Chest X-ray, AP view. Patient: 61 years old, sex M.
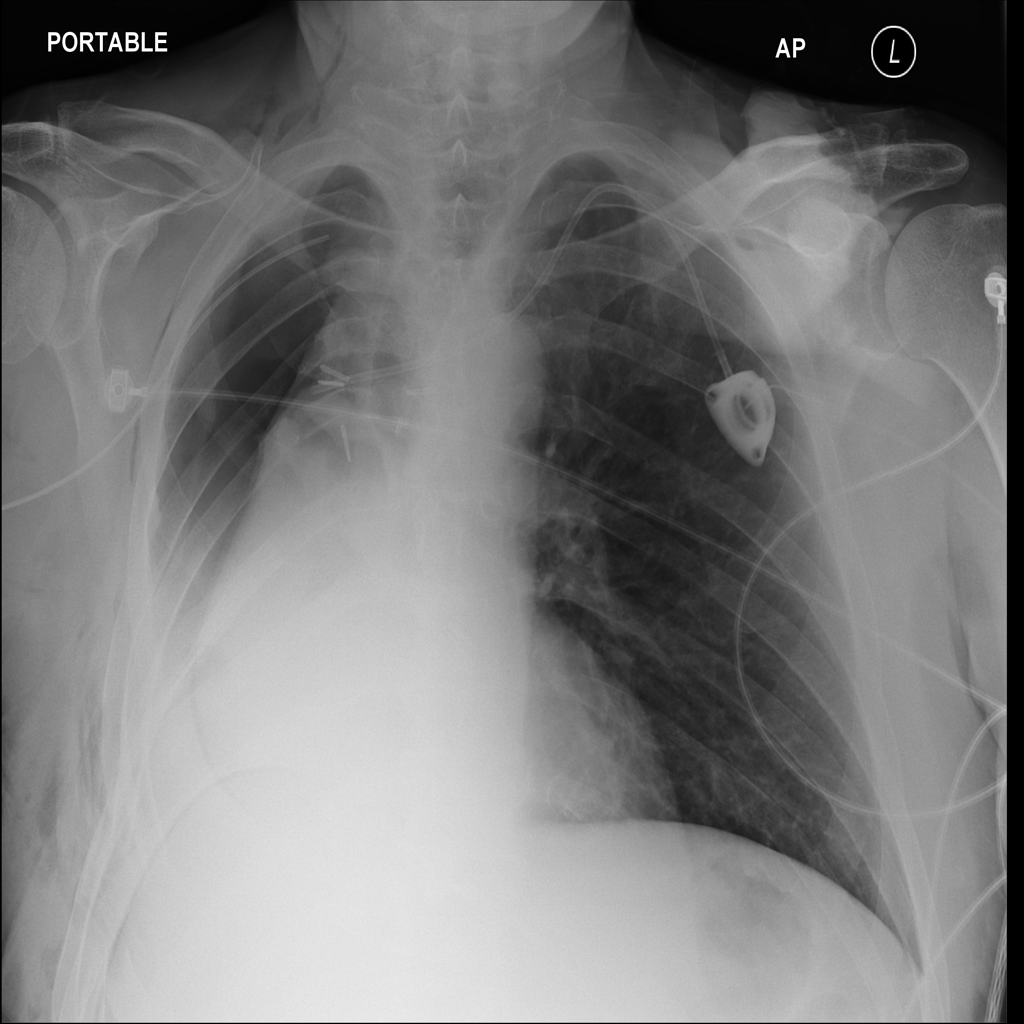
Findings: Emphysema